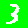
Digit: 3